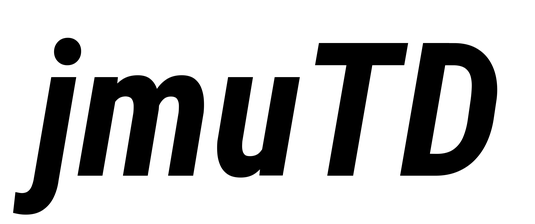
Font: Roboto-Italic_Condensed_Bold_Italic